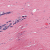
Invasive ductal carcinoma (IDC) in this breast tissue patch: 1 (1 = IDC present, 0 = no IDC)